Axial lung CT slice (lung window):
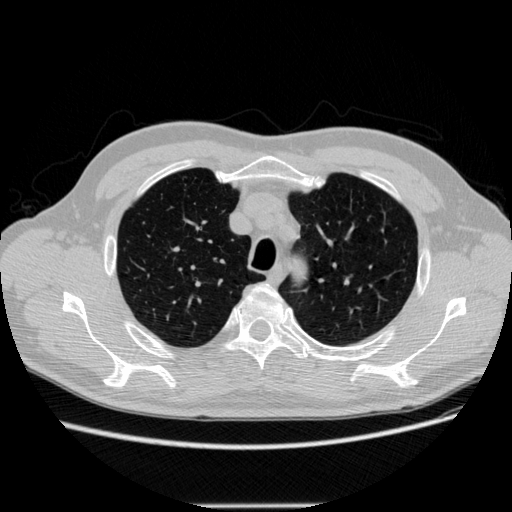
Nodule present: no